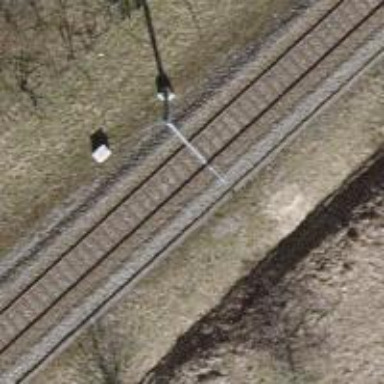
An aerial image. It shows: Catenary mast for power lines.